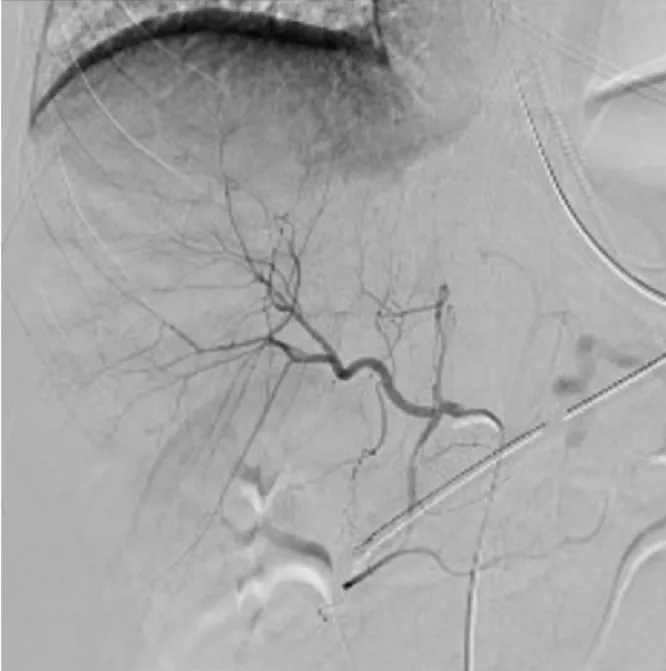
Hepatic angiogram demonstrating contrast blush from active right hepatic arterial branch hemorrhage.
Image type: radiology (x_ray)